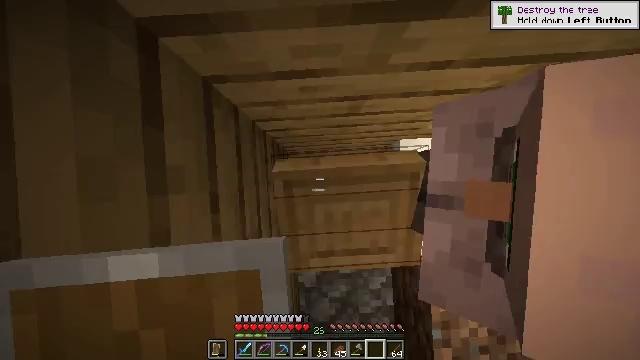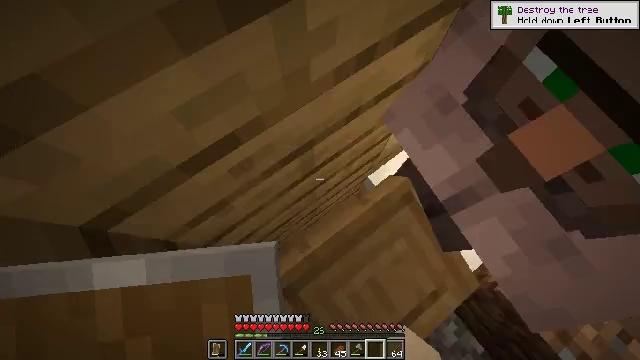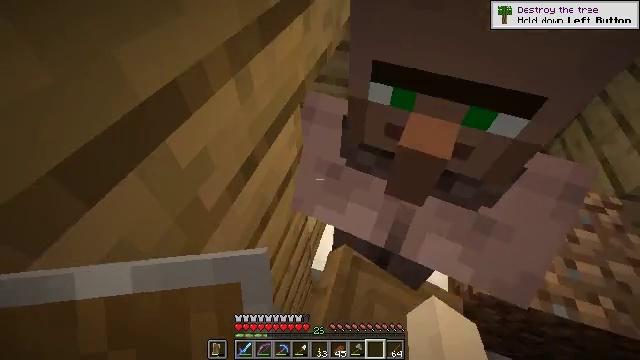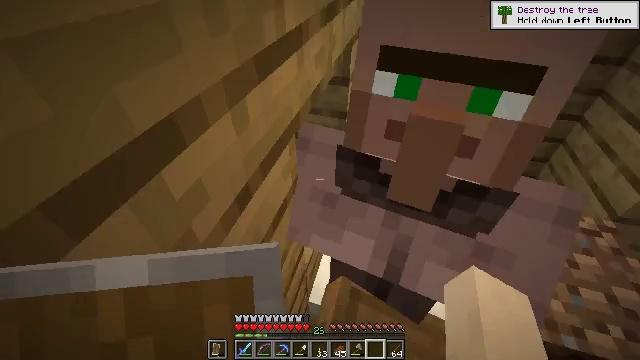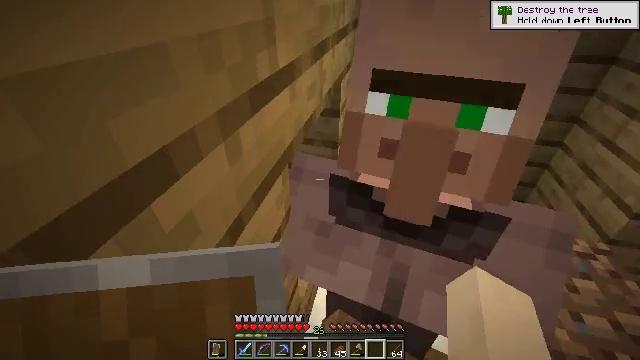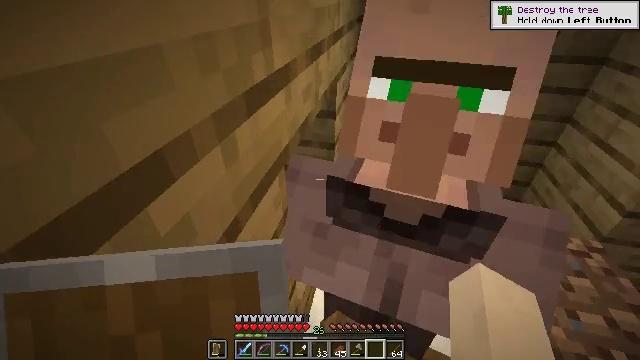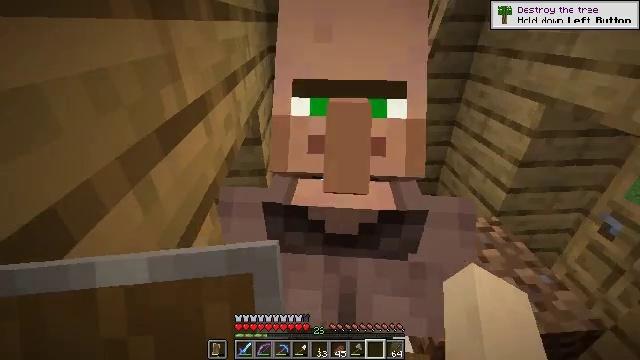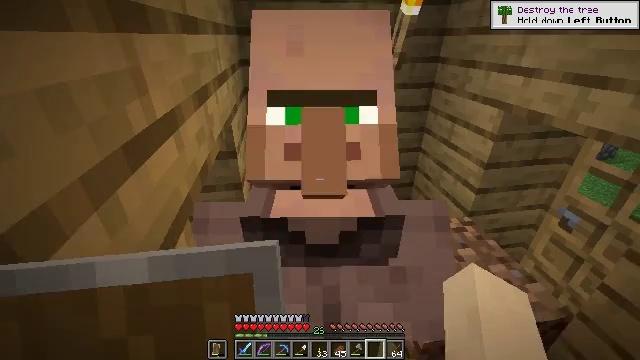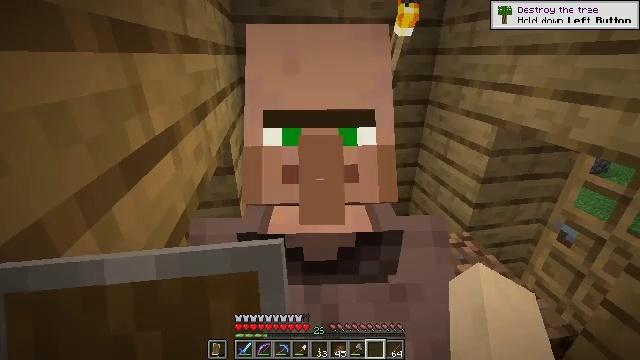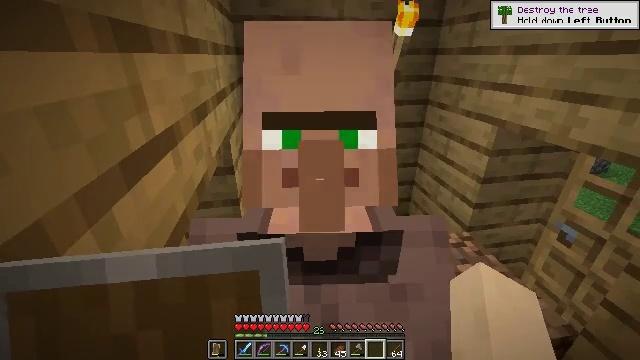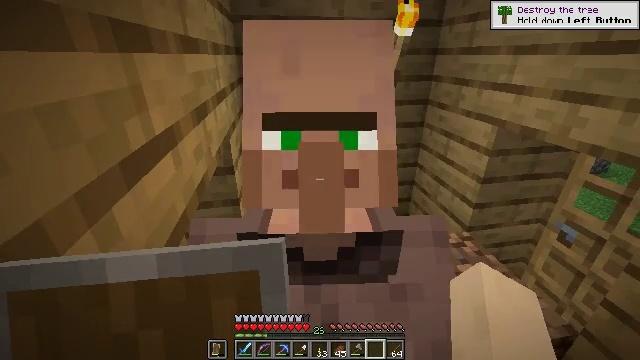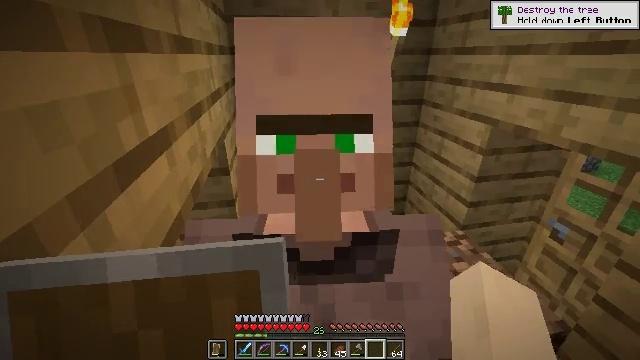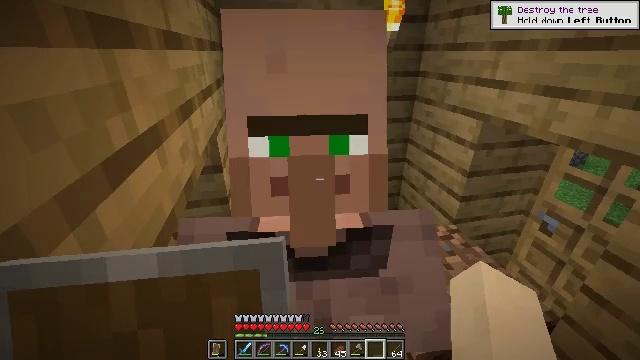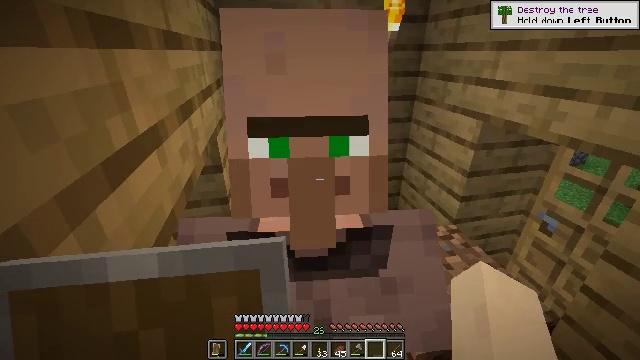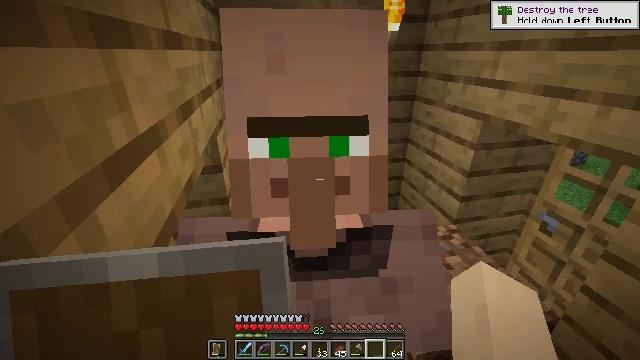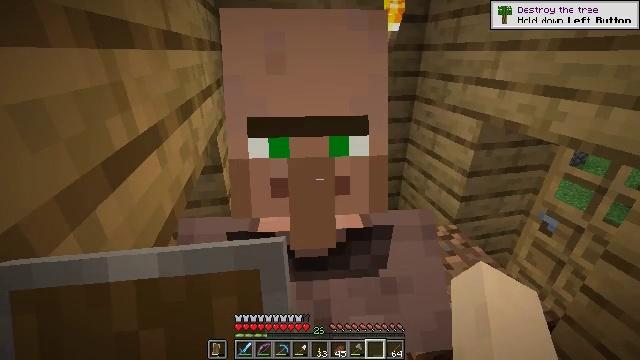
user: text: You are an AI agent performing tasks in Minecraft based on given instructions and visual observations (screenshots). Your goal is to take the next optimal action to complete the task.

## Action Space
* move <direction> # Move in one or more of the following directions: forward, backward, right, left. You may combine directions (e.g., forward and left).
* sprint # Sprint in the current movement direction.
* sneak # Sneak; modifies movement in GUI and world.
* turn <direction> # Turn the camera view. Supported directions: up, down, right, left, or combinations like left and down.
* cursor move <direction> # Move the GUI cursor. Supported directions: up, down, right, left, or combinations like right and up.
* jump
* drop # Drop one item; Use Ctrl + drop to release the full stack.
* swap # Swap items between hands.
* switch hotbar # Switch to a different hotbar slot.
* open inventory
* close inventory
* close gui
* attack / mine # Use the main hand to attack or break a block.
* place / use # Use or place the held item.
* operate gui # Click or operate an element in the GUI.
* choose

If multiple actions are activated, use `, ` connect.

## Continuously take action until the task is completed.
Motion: motion action
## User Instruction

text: Retrieve the lectern from the structure.
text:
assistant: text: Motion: turn right and up
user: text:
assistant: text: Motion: turn right and up
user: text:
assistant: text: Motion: turn right and up
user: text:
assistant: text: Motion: turn right and up
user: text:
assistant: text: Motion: no_op
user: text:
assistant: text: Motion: turn right and up
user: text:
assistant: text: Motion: turn right and up
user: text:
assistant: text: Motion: turn up
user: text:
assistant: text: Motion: no_op
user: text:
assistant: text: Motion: no_op
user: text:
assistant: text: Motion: turn right
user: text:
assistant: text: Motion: turn right
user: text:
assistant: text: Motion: no_op
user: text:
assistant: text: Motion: no_op
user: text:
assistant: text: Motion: no_op
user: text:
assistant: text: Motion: no_op
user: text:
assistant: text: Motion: no_op
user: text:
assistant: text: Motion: no_op
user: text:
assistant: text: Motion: no_op
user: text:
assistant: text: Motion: no_op
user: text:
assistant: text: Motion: no_op
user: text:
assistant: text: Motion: no_op
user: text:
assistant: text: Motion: no_op
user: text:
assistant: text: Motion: no_op
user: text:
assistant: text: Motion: no_op
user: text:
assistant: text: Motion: no_op
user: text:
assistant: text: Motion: no_op
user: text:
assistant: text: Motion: no_op
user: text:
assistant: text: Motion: no_op
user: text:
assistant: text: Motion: no_op